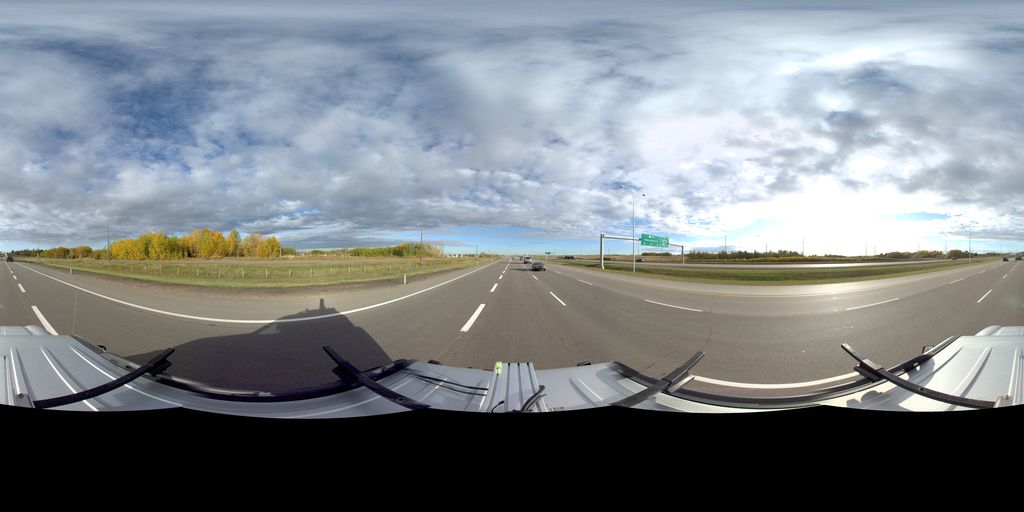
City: edmonton